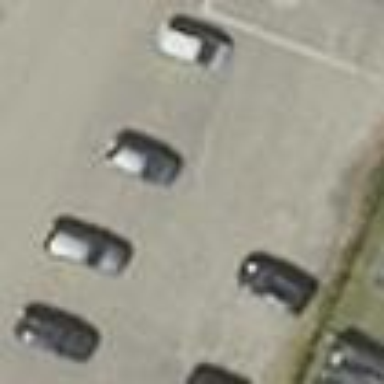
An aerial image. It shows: Parking area.